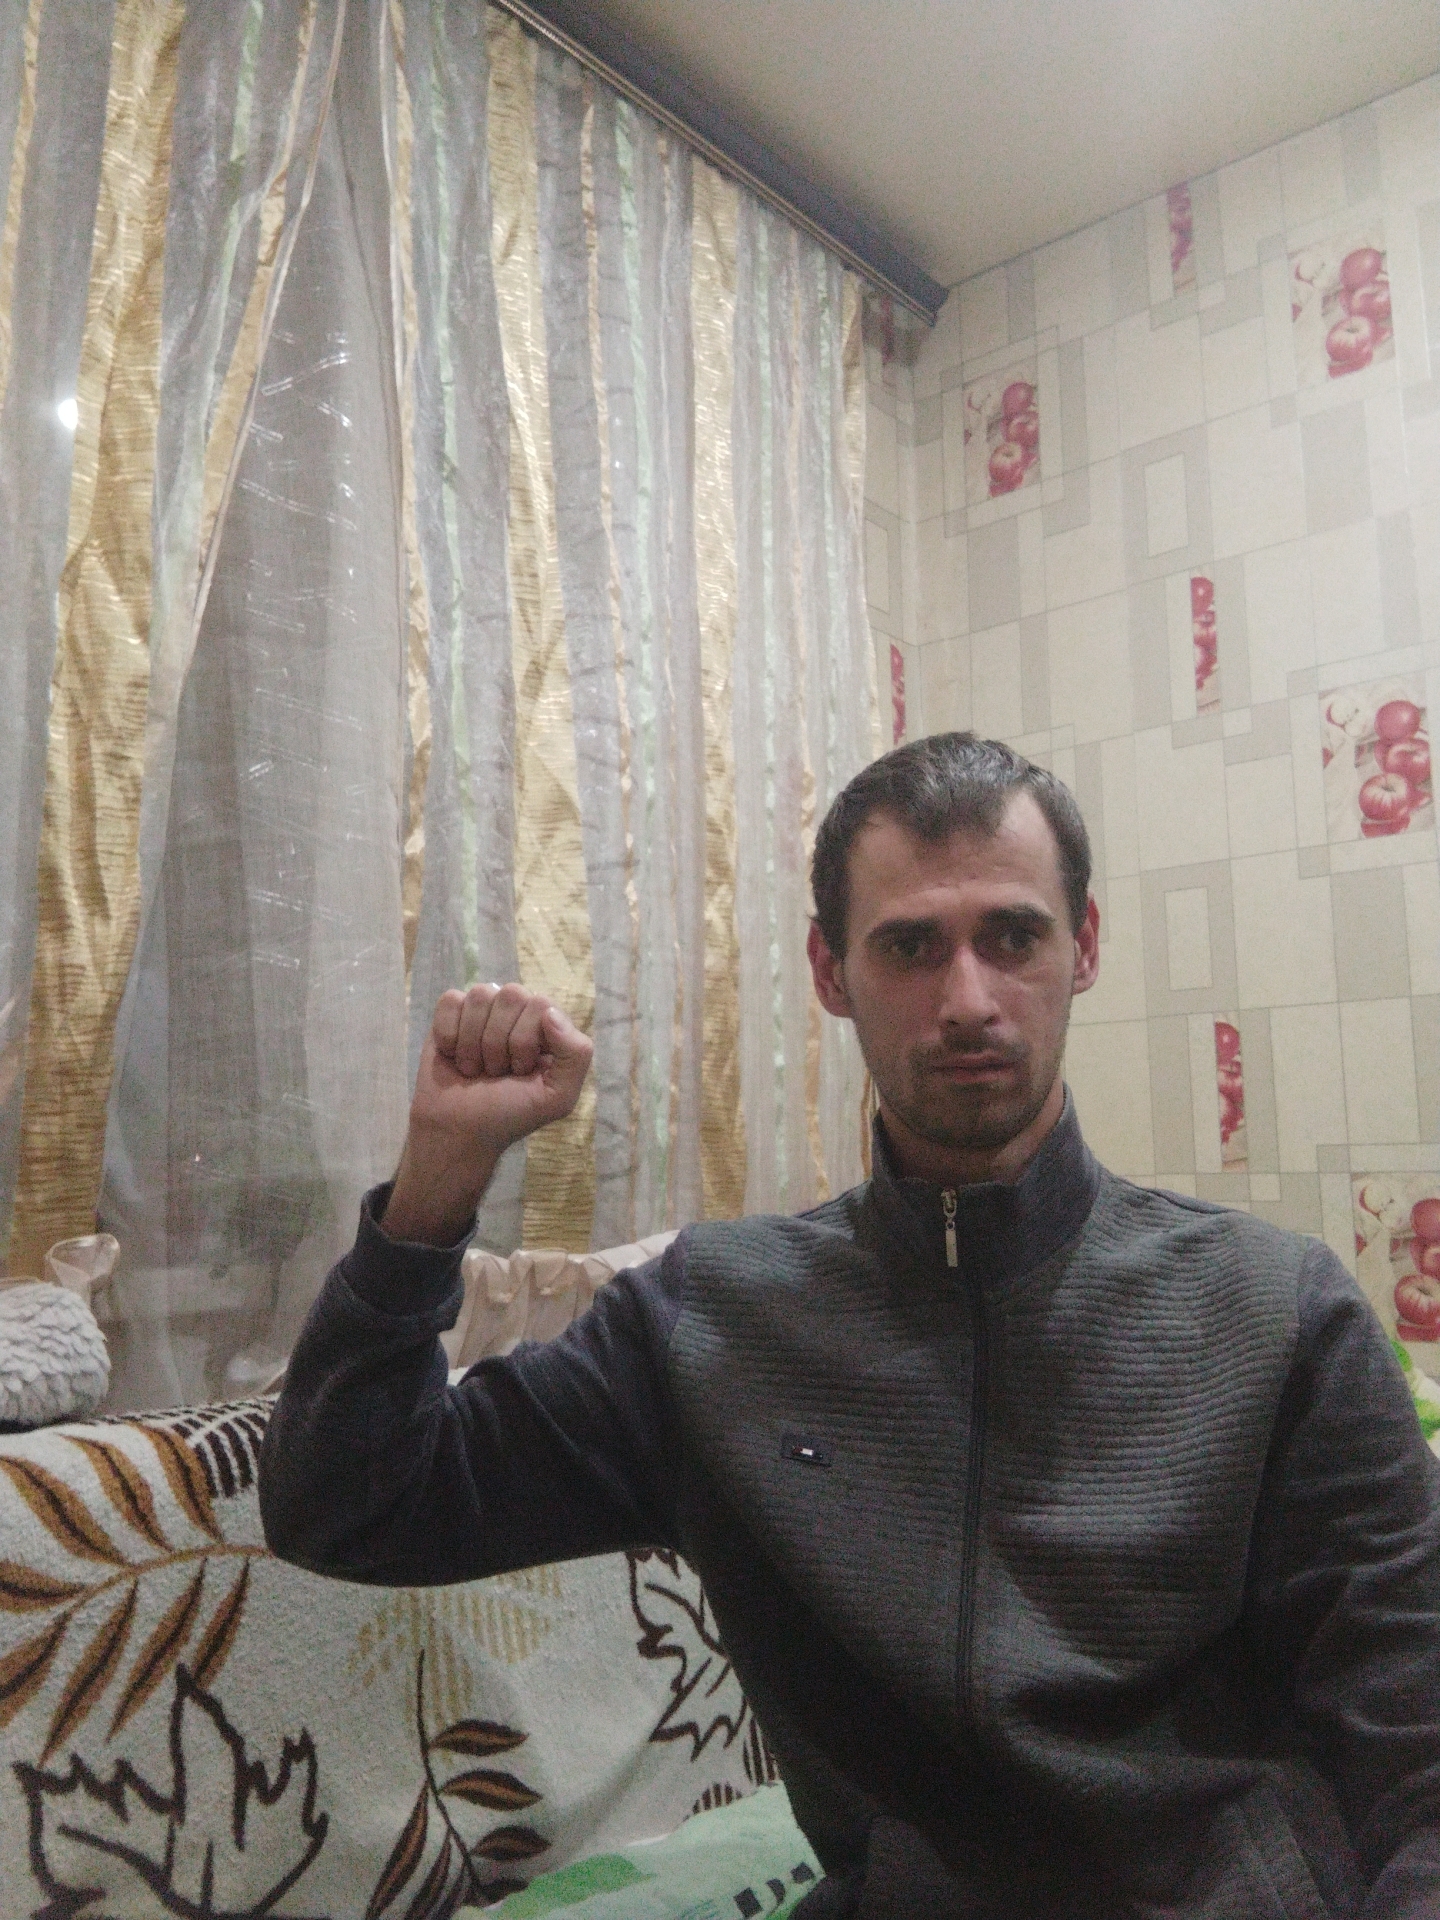
Label: noise